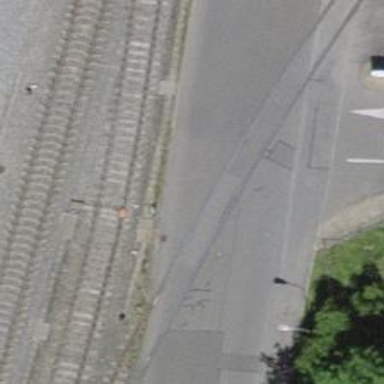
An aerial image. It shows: Single-track railway spur.